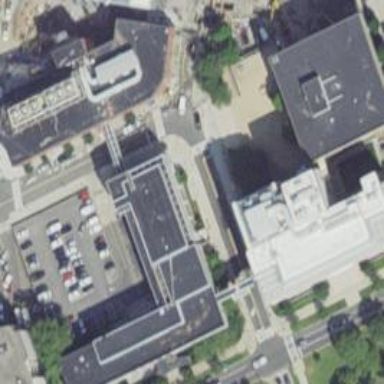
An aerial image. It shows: University building with flat roof on the campus.